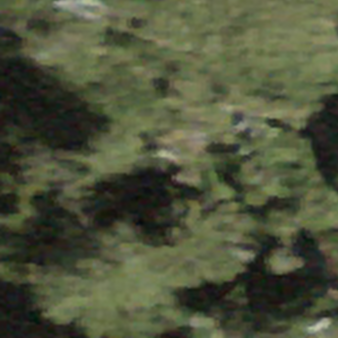
Label: other